Question: When I try to get an APK output from Android Studio, I get this error when I click the Finish button. Can you tell me what to do to get it right? It should be noted that I was getting my output normally but after a while it gave this error.
> Please select the build variants to build and sign
This is my screenshot error:

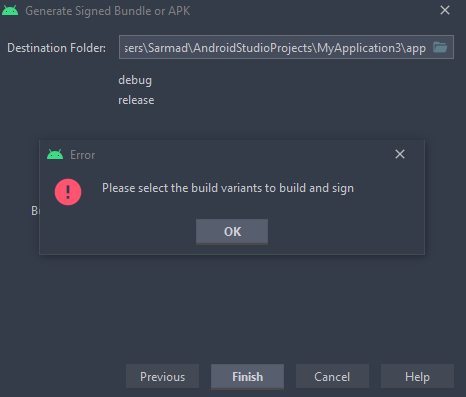
Answer: Select "release" from the list before clicking finish button